Question: I am getting strange exception which seems to me is related to WCF configuration object but what is wrong is completely unclear to me
A first chance exception of type 'System.Configuration.ConfigurationErrorsException' occurred in System.Configuration.dll
Additional information: This element is not currently associated with any context
'''
ServiceModelSectionGroup serviceConfigs =
ServiceModelSectionGroup.GetSectionGroup(config);
ServiceElement serviceConfig =
serviceConfigs.Services.Services[serviceType.ToString()]; << here exception
'''

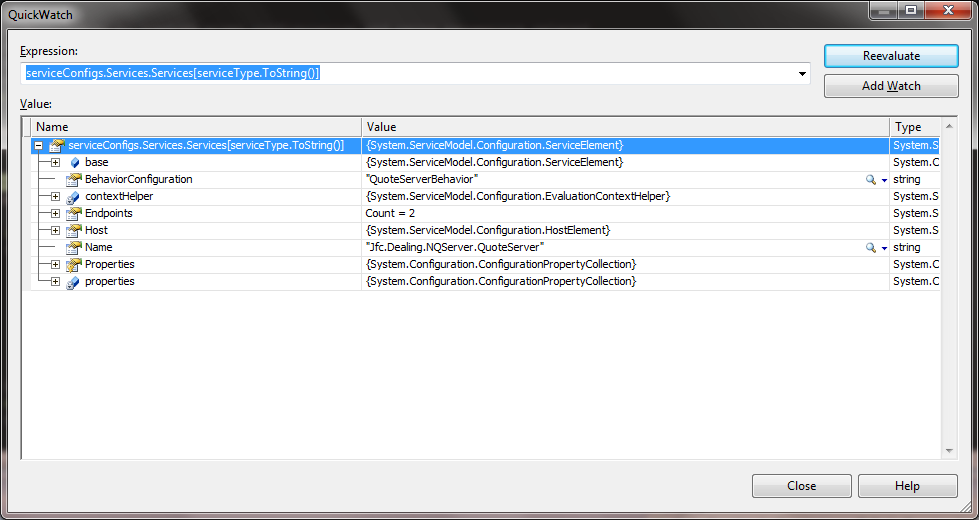
Answer: Looks like a lot of other people have solved this problem just by disabling breaking on this exception - see <URL>, for example. Nobody seems to have any idea what use this exception is, though.
I should add that I had to add the exception manually to my Debug/Exceptions list - it didn't appear by default.